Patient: sex F, age 60
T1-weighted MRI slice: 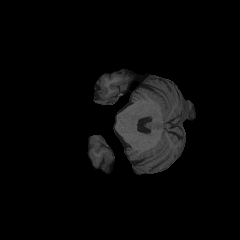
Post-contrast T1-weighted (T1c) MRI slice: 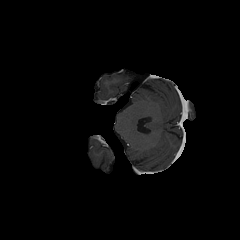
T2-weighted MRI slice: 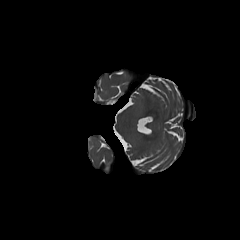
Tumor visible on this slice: no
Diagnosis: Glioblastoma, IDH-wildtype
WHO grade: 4